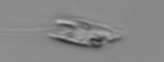
Label: Chrysochromulina_lanceolata